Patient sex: M
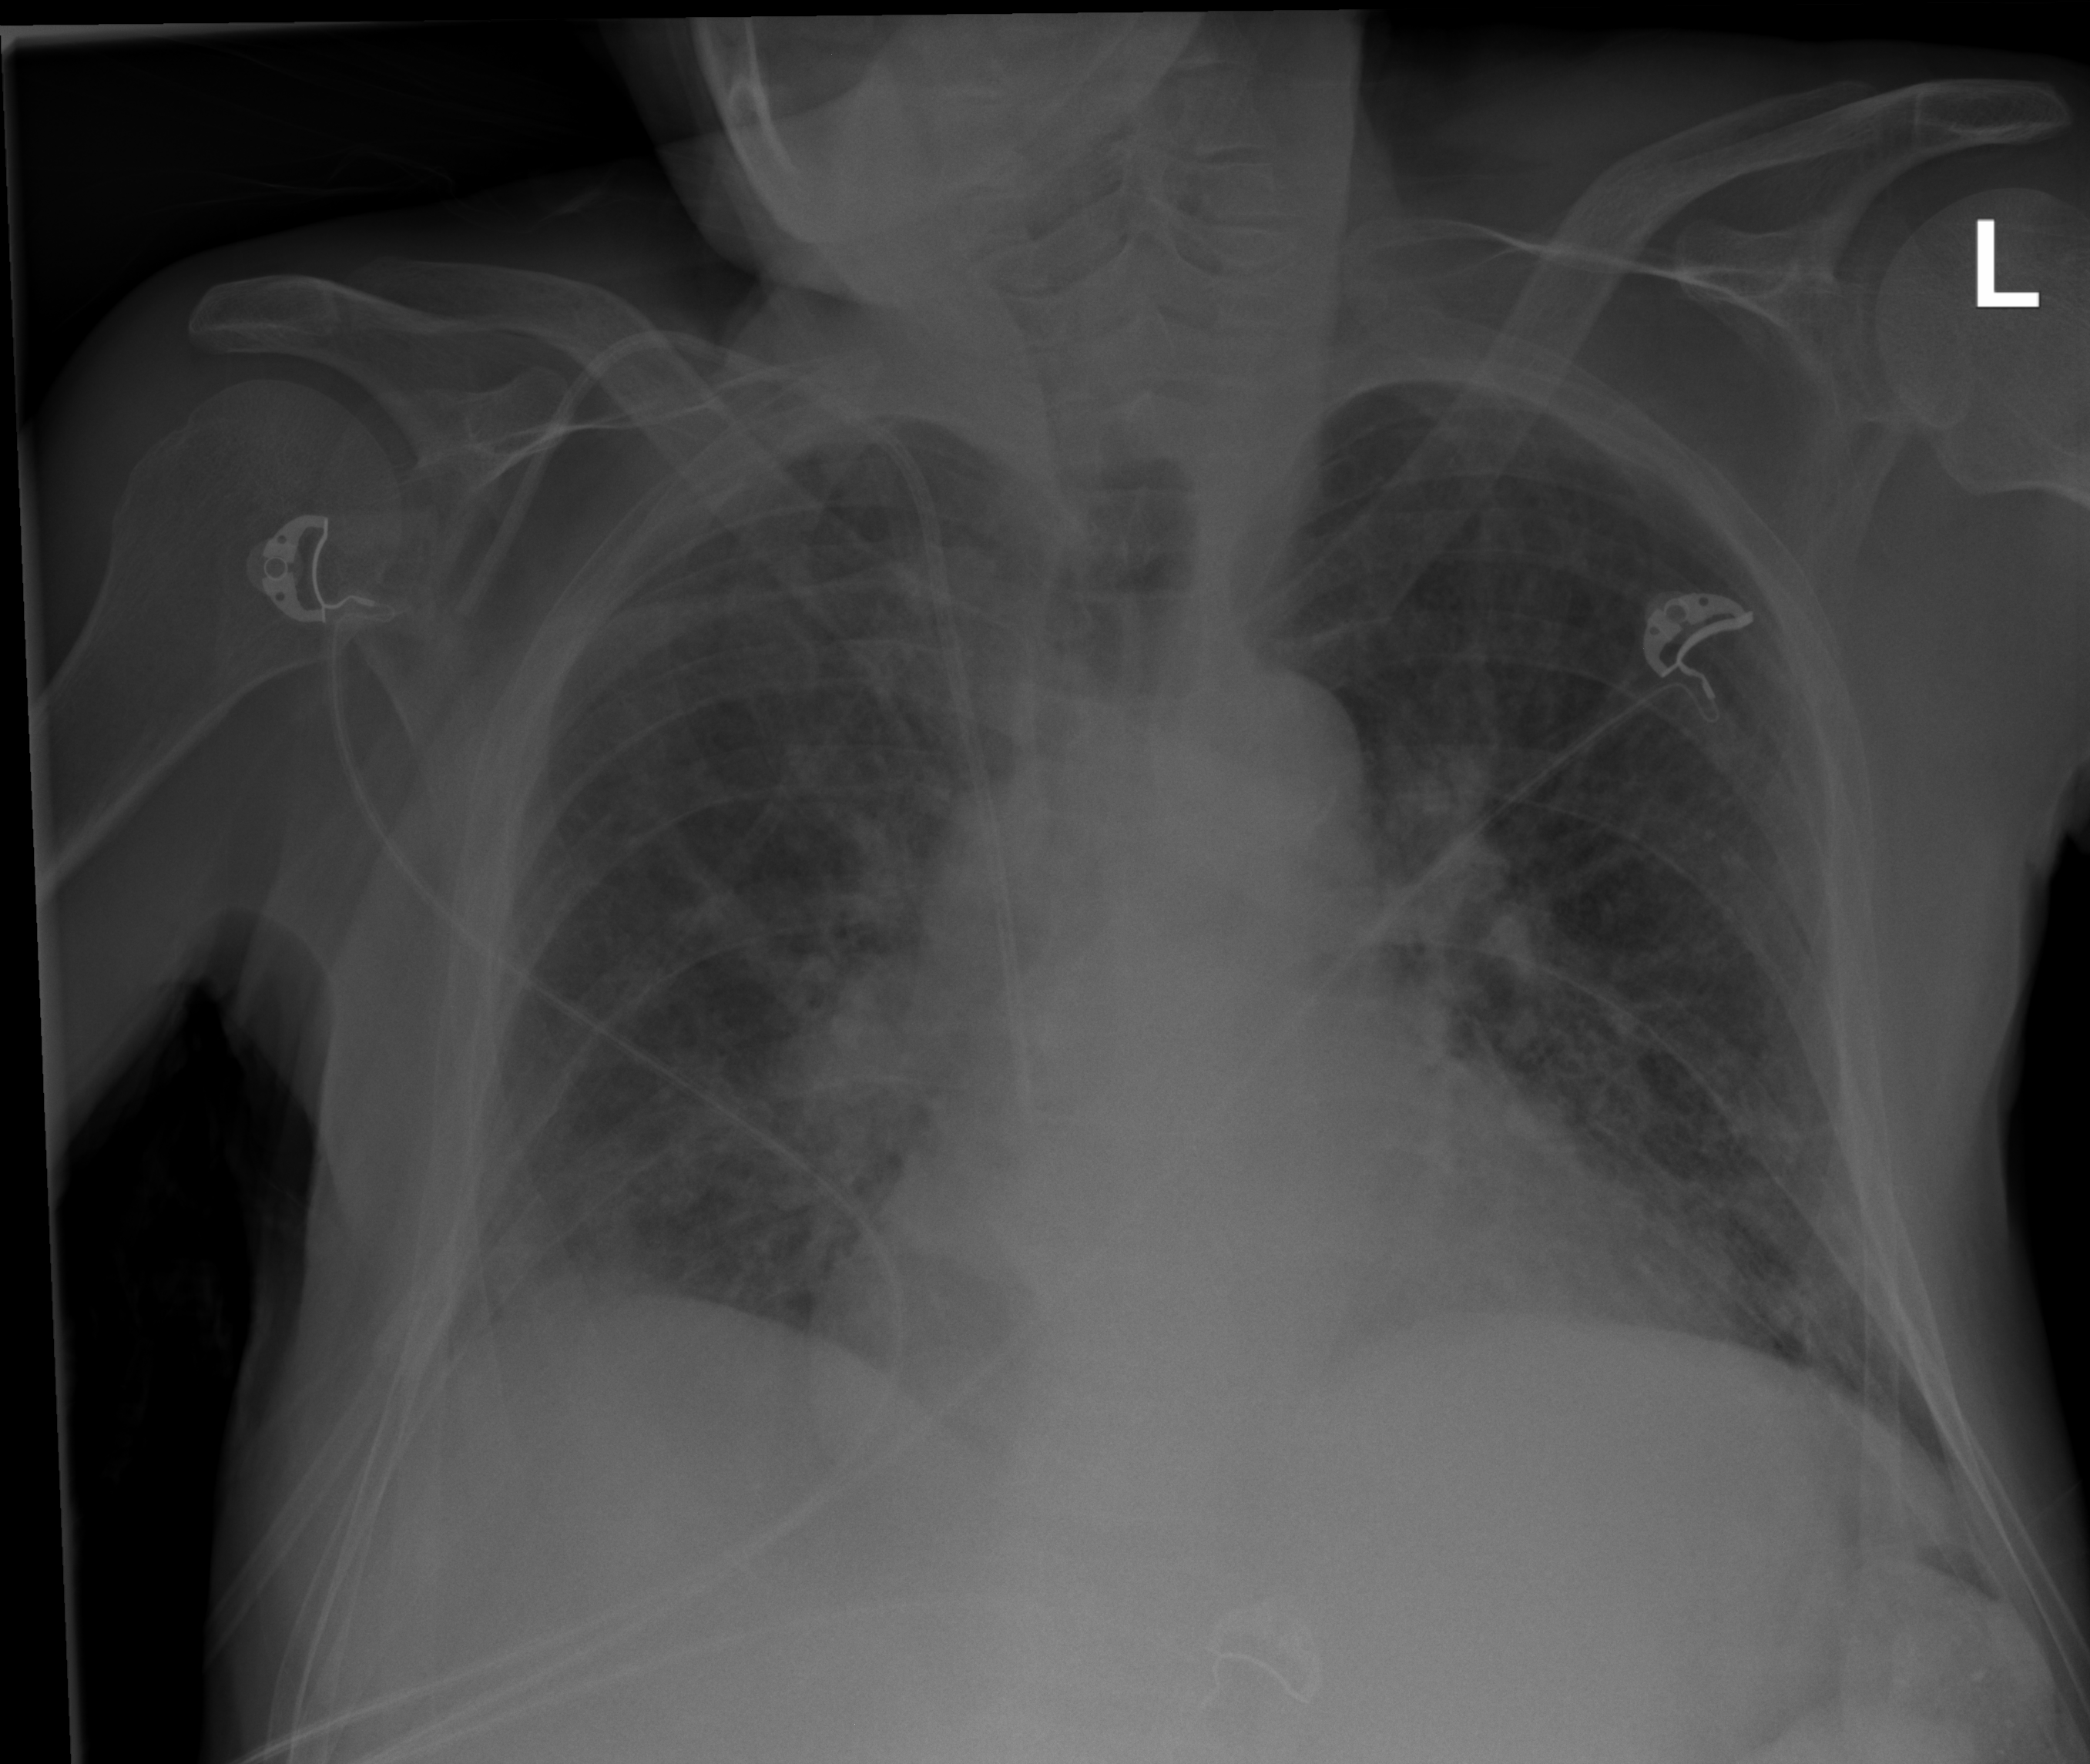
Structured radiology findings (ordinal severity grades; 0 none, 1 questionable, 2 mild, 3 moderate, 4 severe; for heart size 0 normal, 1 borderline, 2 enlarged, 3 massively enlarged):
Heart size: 2
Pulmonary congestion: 2
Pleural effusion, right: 1
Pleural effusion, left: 0
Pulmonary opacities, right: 2
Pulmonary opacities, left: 2
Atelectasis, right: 2
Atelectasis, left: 2